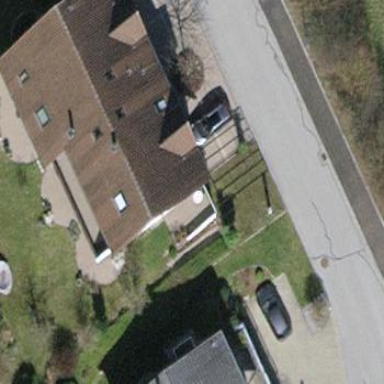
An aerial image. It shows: Building with tiled roof.